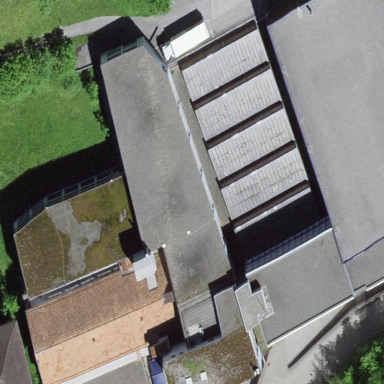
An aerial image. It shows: Industrial building.